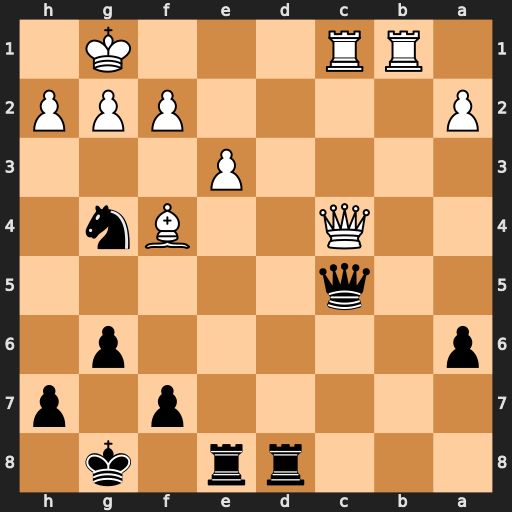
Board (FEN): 3rr1k1/5p1p/p5p1/2q5/2Q2Bn1/4P3/P4PPP/1RR3K1
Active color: b
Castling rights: -
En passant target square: -
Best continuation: Rd1+ Rxd1 Qxc4